Field crop: maize
Growth stage: 2
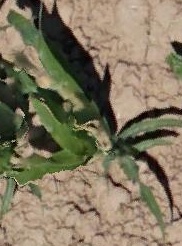
Species: maize